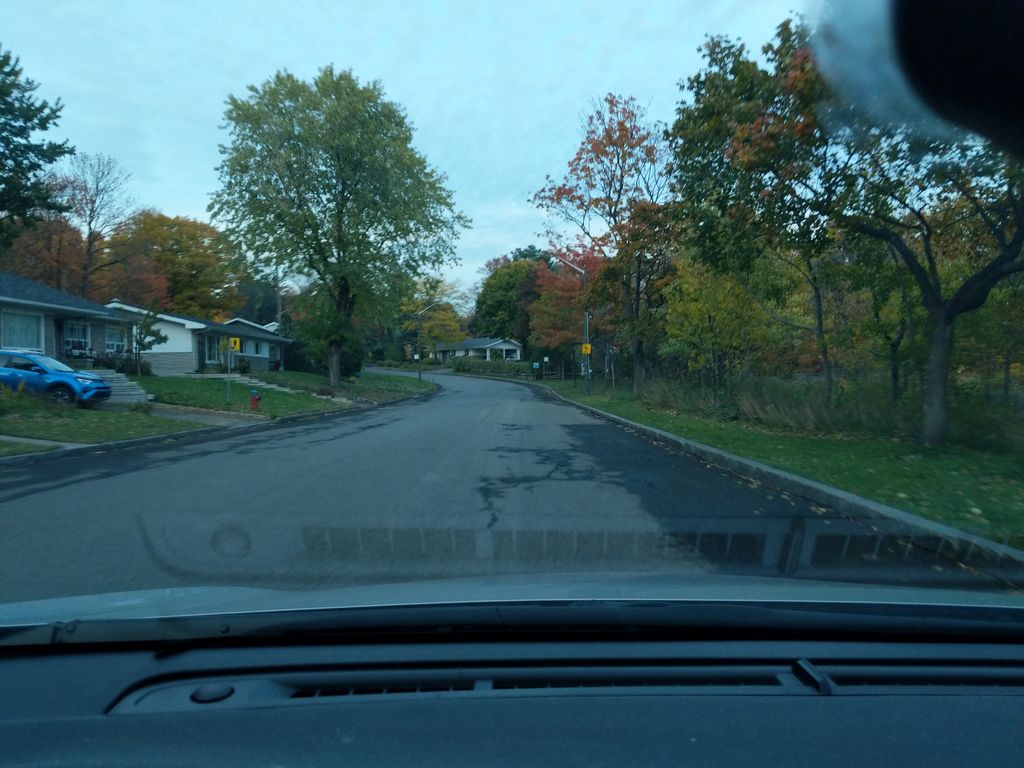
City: quebec_city